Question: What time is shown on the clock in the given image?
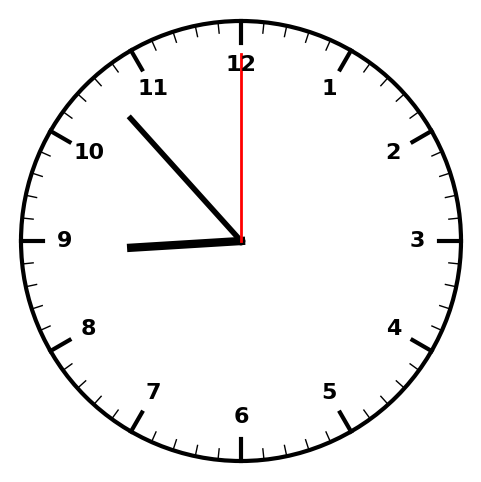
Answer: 08:53:00